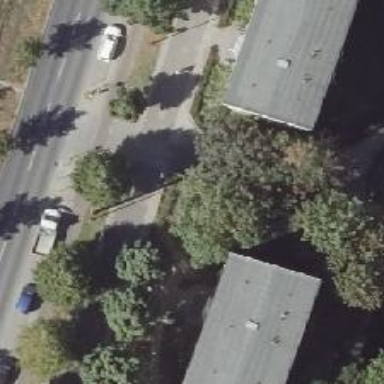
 while the parking lane on the right side is diagonal and on the kerb."